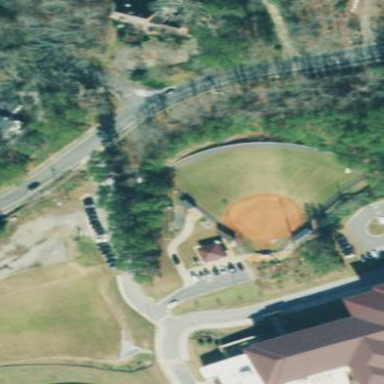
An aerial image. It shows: Baseball pitch for leisure and sports activities.